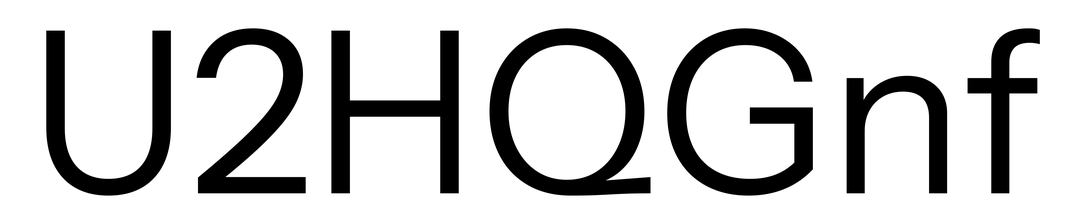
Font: InstrumentSans_Regular